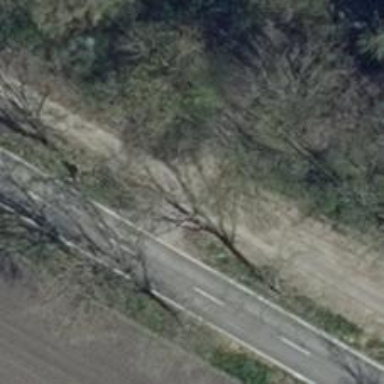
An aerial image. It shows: Unmarked crossing on the road.